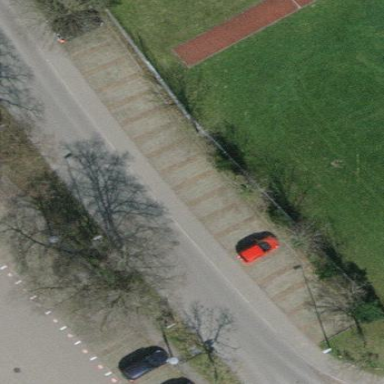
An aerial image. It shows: Street-side parking area with grass paver surface.